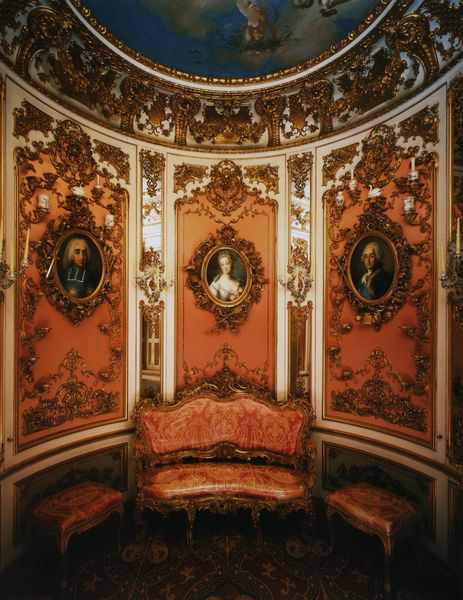
Titel: Rosa Kabinett
Künstler: Georg Dollmann
Standort: Graswangtal
Institution: Schloss Linderhof
Schlagwörter: blau, gemälde, himmel, mann, weiß, wolken, gelb, ausschnitt, braun, frau, licht, männer, orange, raum, schmuck, stuhl, zimmer, dach, dame, rot, schloss, herren, malerei, ornament, teppich, jung, wand, architektur, barock, rahmen, bild, bildnis, möbel, porträt, spiegel, felder, boden, gold, interieur, sessel, adel, decke, innen, personen, rokoko, rosa, schön, seide, kreis, oval, rund, engel, putto, bilder, bilderrahmen, sofa, lehne, sitze, zwei, warm, bank, hocker, loge, rand, saal, schemel, kuppel, thron, dekoration, polster, salon, tapete, detail, portrait, ornamente, verzierung, kerze, kerzen, lack, leuchter, lüster, stuck, vasen, couch, gemach, chaiselonge, foto, fotografie, photographie, fussboden, nische, medaillon, porzellan, vergoldet, porträts, sitzecke, gebogen, herrscher, bildnisse, portraits, brokat, österreich, bänke, lachs, photo, verziert, halbrund, chinesisch, fries, sims, kerzenhalter, kerzenleuchter, schnörkel, gesims, farbfoto, polsterung, apsis, pastor, konsolen, deckengemälde, fresko, kabinett, fürstin, einrichtung, prunk, illusion, welt, fresco, ovale, mäner, vertäfelung, verziehrung, lisenen, versailles, deckenmalerei, barok, rotunde, sockelzone, gliederung, wandgliederung, teilansicht, pilater, medaillons, stofftapete, organge, wandbemalung, symétrie, sculpture, triptichon, intim, canape, deckenfresko, fürsten, rotes sofa, bespannung, seidentapete, deckenbild, rocaille, plafond, paneele, wandpaneele, deckenfresco, decor, polstermöbel, mobilier, louis xvi, rotonde, interiuer, oranemnte, noble, chaiselon, boudoir, xviiie, clergé, gewöble, vikar, tabouret, thronraum, innenraum sofa, lambris, panneaux, décors, rococco, particulier, zimmer rot, innenraum hocker, freskeo, intum, cammanditaire, sculpé, petit salon, casres